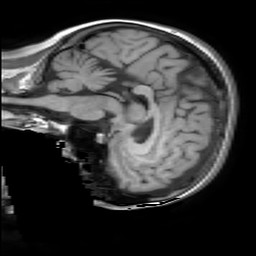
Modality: T1w
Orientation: sagittal
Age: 33
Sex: female
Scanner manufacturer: philips
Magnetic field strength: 3 T
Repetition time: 0.6 s
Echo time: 0.02833 s